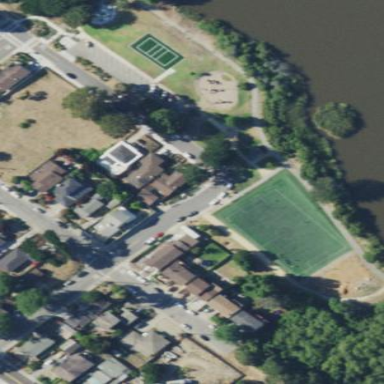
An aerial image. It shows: Soccer pitch for leisure land activities.